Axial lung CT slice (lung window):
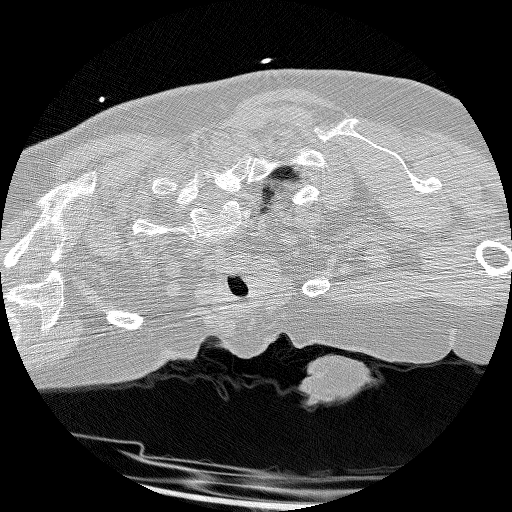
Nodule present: no